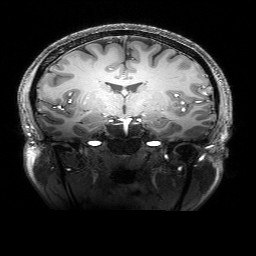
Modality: T1w
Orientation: sagittal